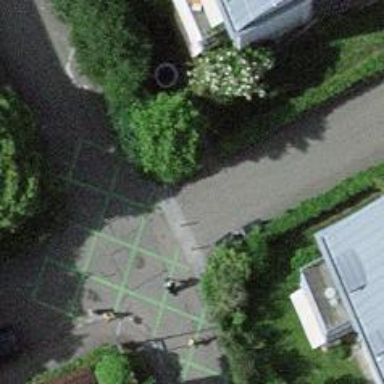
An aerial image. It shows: Bollard barrier.